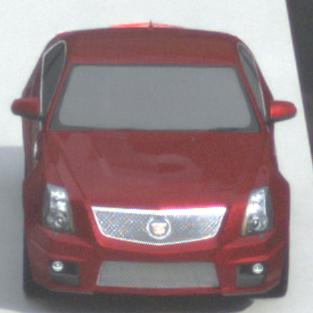
Make: Cadillac
Model: CTS-V
Detailed model: CTS-V (II) Limousine
Model produced from: 2008/11
Model produced until: 2010/12
Doors: 4
Color: red
Road condition: dry road
Daytime: morning or afternoon
Contrast: low contrast